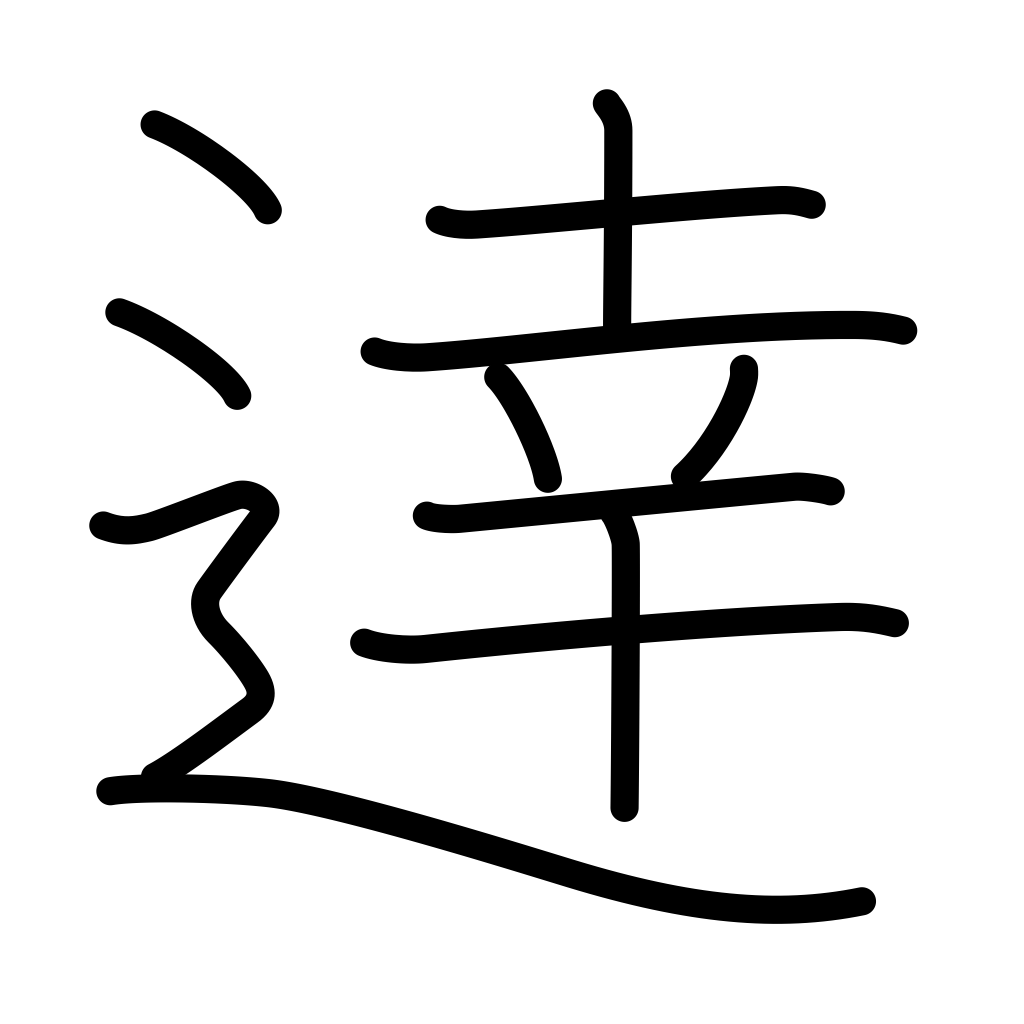
Meaning: arrive at, reach, intelligent